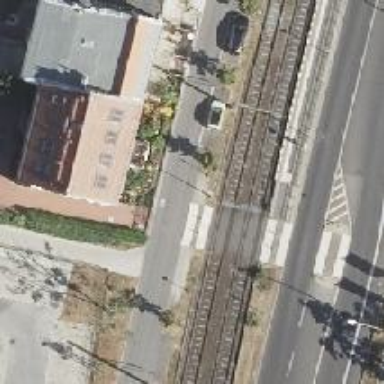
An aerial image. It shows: Uncontrolled tram crossing.